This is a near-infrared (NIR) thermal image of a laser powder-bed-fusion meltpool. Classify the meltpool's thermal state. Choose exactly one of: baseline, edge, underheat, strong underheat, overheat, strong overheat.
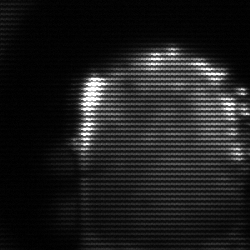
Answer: baseline